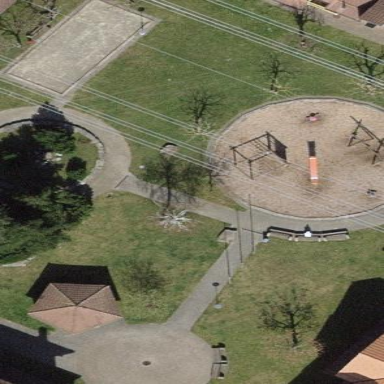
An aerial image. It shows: Lovely park for leisure and relaxation.